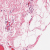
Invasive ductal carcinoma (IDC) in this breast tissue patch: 0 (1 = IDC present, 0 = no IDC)